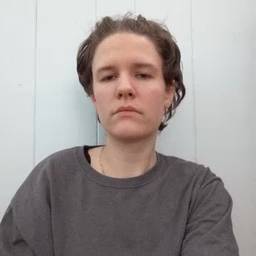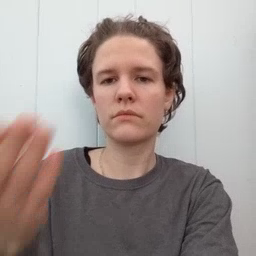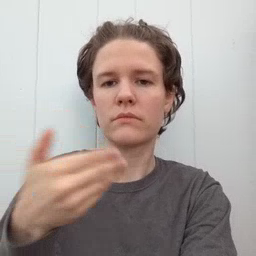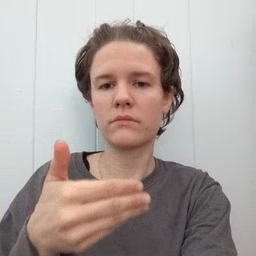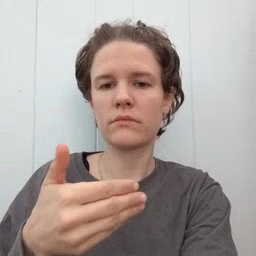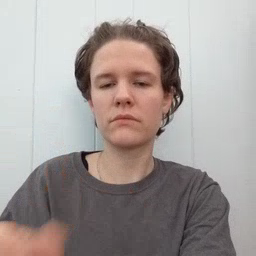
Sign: close